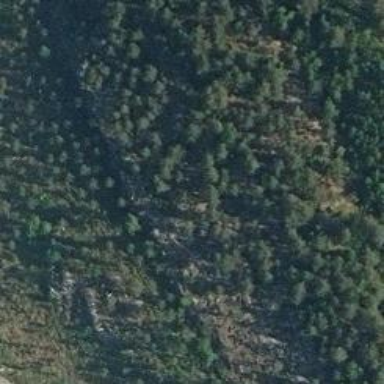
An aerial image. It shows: Cliff in nature.